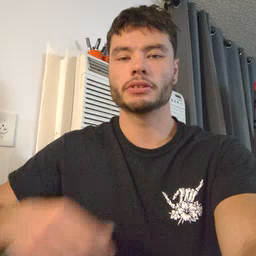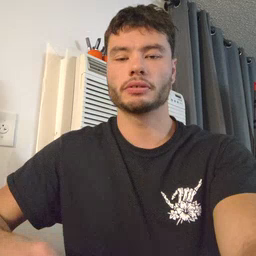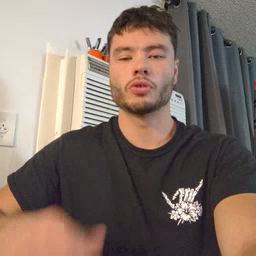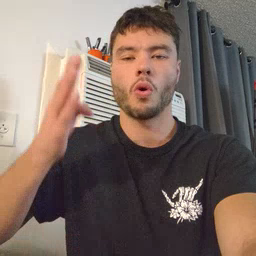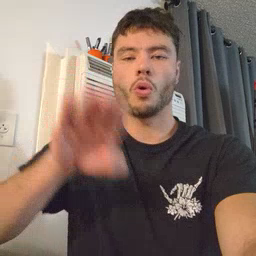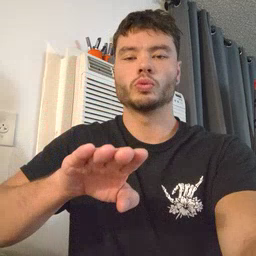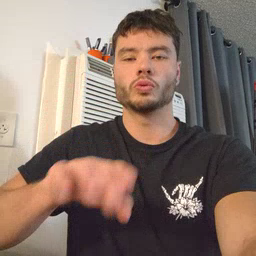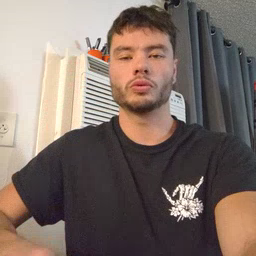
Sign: close